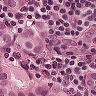
Metastatic tissue present: yes